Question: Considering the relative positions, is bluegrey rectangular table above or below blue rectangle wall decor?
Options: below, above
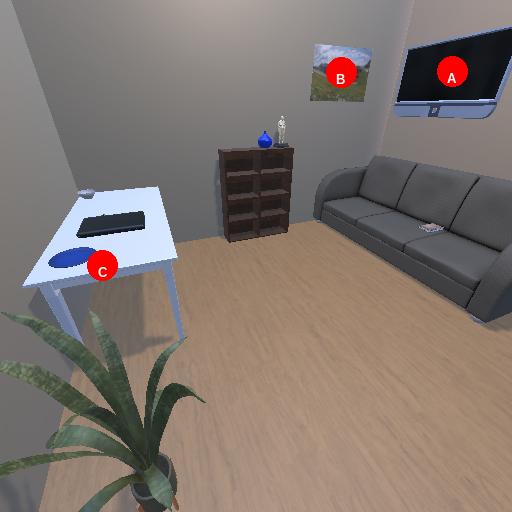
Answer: below